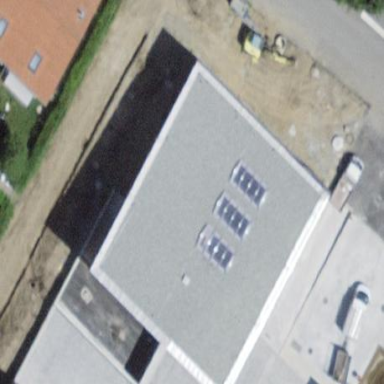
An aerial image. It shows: School building.